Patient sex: M
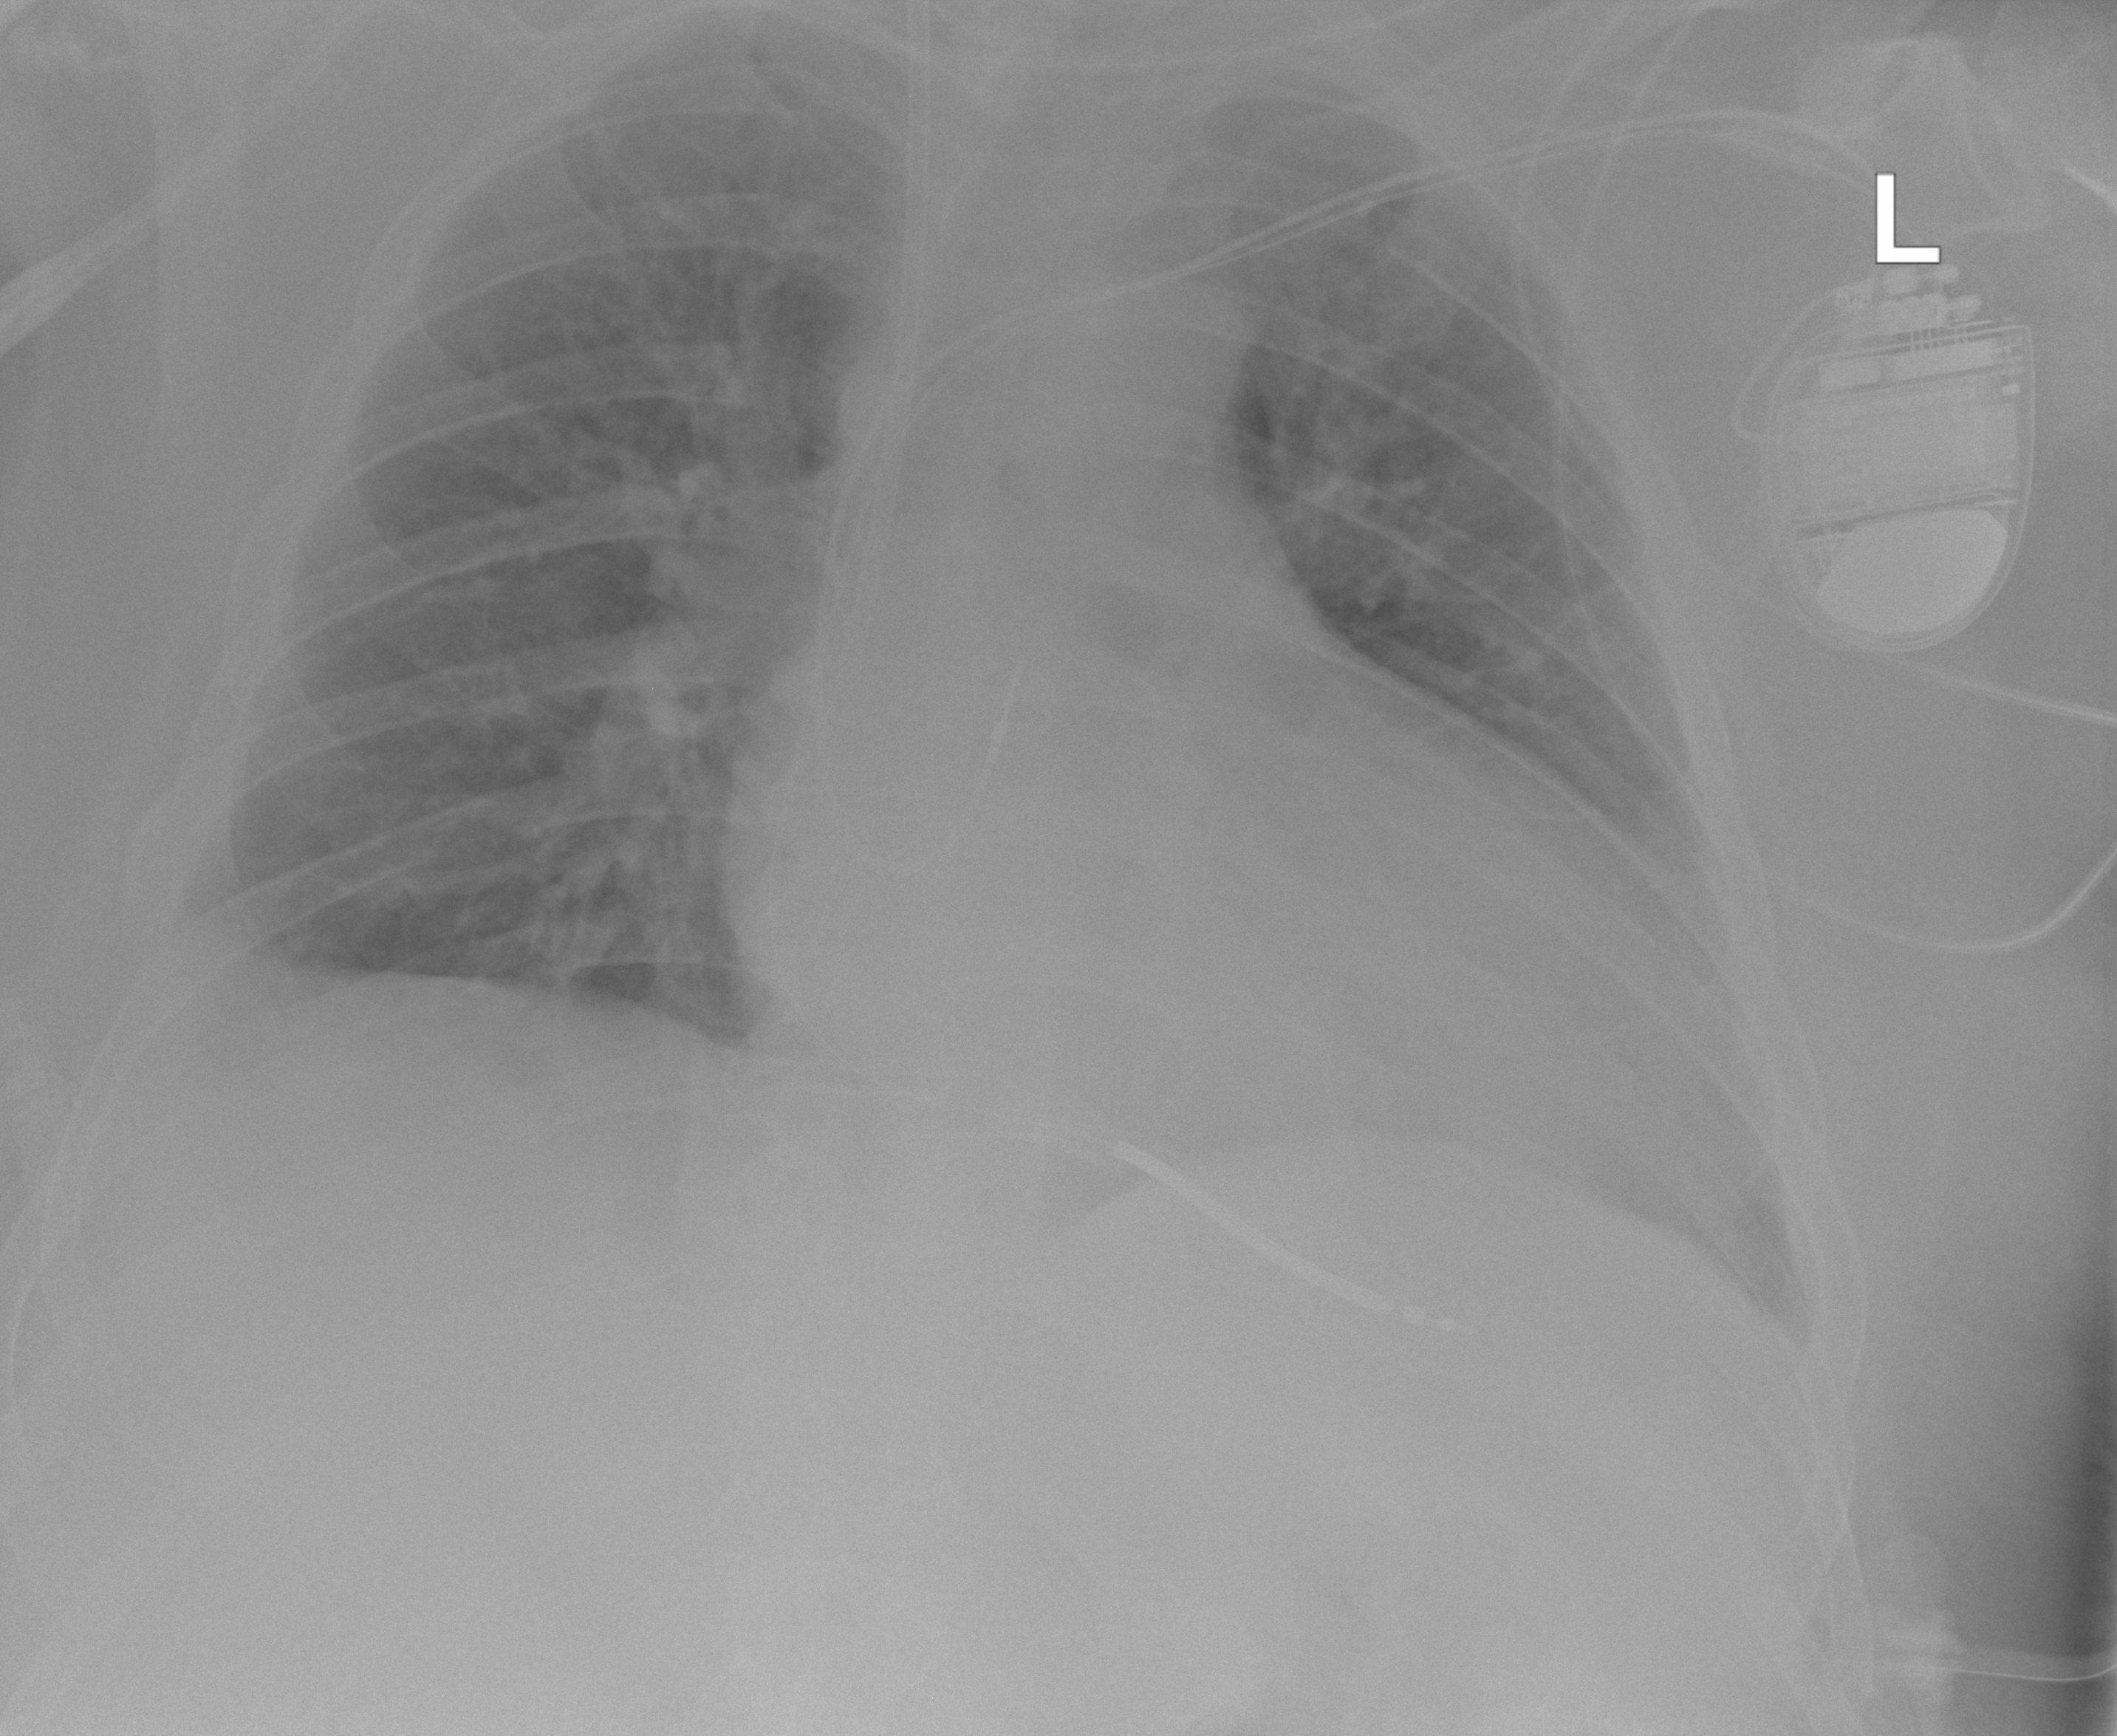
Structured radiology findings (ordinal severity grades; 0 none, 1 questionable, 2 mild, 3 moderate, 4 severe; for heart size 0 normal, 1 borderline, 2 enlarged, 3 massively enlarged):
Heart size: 2
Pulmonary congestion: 2
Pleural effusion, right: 2
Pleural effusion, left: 2
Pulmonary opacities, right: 2
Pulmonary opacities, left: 2
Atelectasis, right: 2
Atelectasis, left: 2